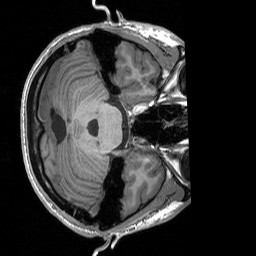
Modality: T1w
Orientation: axial
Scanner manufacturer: siemens
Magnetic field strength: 3 T
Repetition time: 1.76 s
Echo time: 0.0022 s